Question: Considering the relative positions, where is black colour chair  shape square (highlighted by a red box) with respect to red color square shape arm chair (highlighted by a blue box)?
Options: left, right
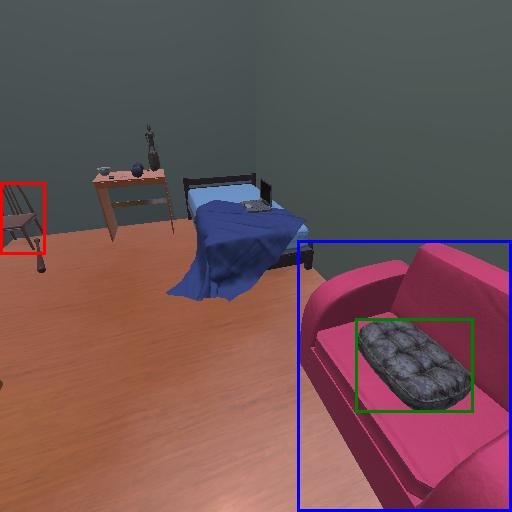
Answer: left